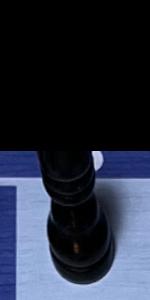
Label: Bishop_Black